Question: I want to change the colors of the Table Widget in PyQt5 in those two places, but couldn't find how:

Here's my style sheet so far:
'''
QTableView QHeaderView::section
{
background-color:rgb(48, 48, 72);
color:white;
}
QTableView QHeaderView::section:checked
{
background-color: rgb(48, 48, 72);
color:white;
}
QTableView QTableCornerButton::section {
Background-color:rgb(48, 48, 72);
}
QTableView,QListView::section {
Background-color:rgb(48, 48, 72);
}
'''
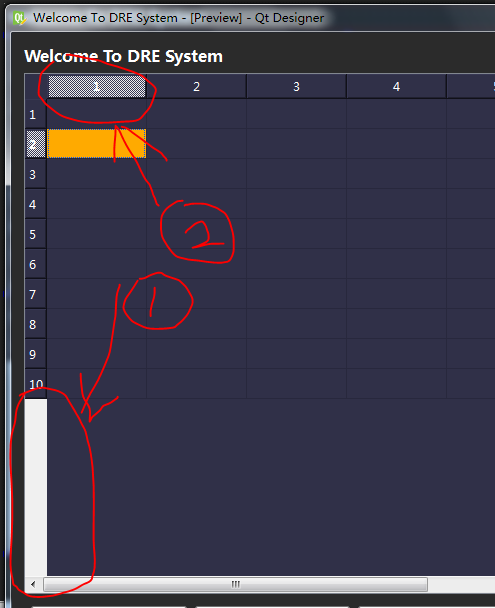
Answer: '''
QTableView QHeaderView {}
'''
sets the properties of the HeaderView without sections
'''
QTableView QHeaderView::section {}
'''
the one of the HeaderViews sections, even of the checked ones, if no different properties for them are set. So you only need to replace the first line of your code by
'''
QTableView QHeaderView, QTableView QHeaderView::section
'''
the section
'''
QTableView QHeaderView::section:checked {}
'''
is only needed, if checked sections shall have different properties
so you can ease your code to
'''
QTableView, QTableView QHeaderView,
QTableView QHeaderView::section, QTableView QTableCornerButton:section
{
background-color:rgb(48, 48, 72);
color:white;
}
'''
and only if needed
'''
QTableView QVerticalHeaderView::section:checked
{
background-color:rgb(255, 0, 0);
color:white;
}
'''